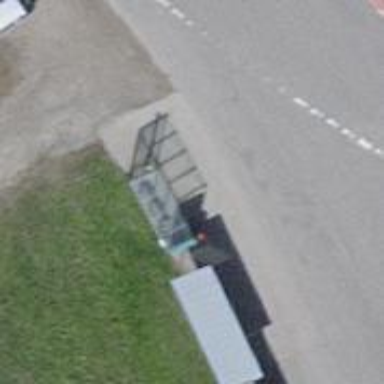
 serving as platform for public transportation."